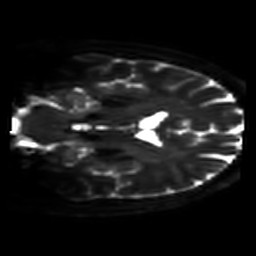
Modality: DWI
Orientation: coronal
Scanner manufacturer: philips
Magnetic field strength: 7 T
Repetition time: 9.612 s
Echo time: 0.073 s